Question: In Xcode 4.x I've edited my Run scheme to 'Enable Guard Malloc' since I have a nondescript malloc error I need to track down. I'm aware I need to run in the simulator to use this feature. However, when I do so the app immediately freezes and Xcode shows me a stack trace that looks like this:

I've googled around to find a solution, but thus far no joy. It was reported elsewhere that I should be setting an environment variable in my scheme:
'''
DYLD_INSERT_LIBRARIES -> /usr/lib/libgmalloc.dylib
'''
However this doesn't solve the problem. I have also tried 'lsystem' as the value, but that didn't work either.
Can anyone suggest a solution to this dylib issue, or perhaps recommend an alternative to 'Enable Guard Malloc' to identify where a malloc'd heap area is being exceeded?
To clarify, this is the type of error I'm dealing with:
'''
malloc: *** error for object 0x2b4b54: incorrect checksum for freed object - object was probably modified after being freed.
*** set a breakpoint in malloc_error_break to debug
'''
I've tried setting a symbol breakpoint of 'malloc_error_break', however it still breaks 'randomly' upon memory issues rather than at the point of exceeding an allocated region.
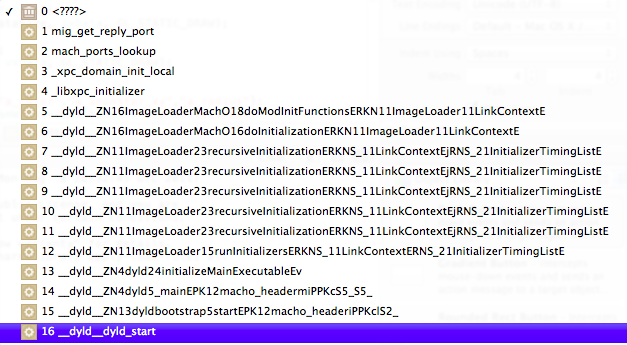
Answer: To help with the debugging you can set <URL>, then when your App crashes, type this in the gdb console:
'''
(gdb) info malloc-history 0x543216
'''
Replace '0x543216' with the address of the object that caused the crash, and you will get a much more useful stack trace and it should help you pinpoint the exact line in your code that is causing the problem.
<URL>